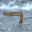
Label: 7